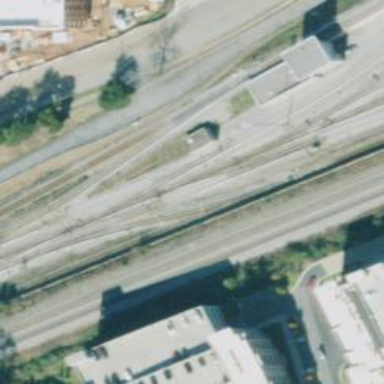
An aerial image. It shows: Electrified rail in service yard.